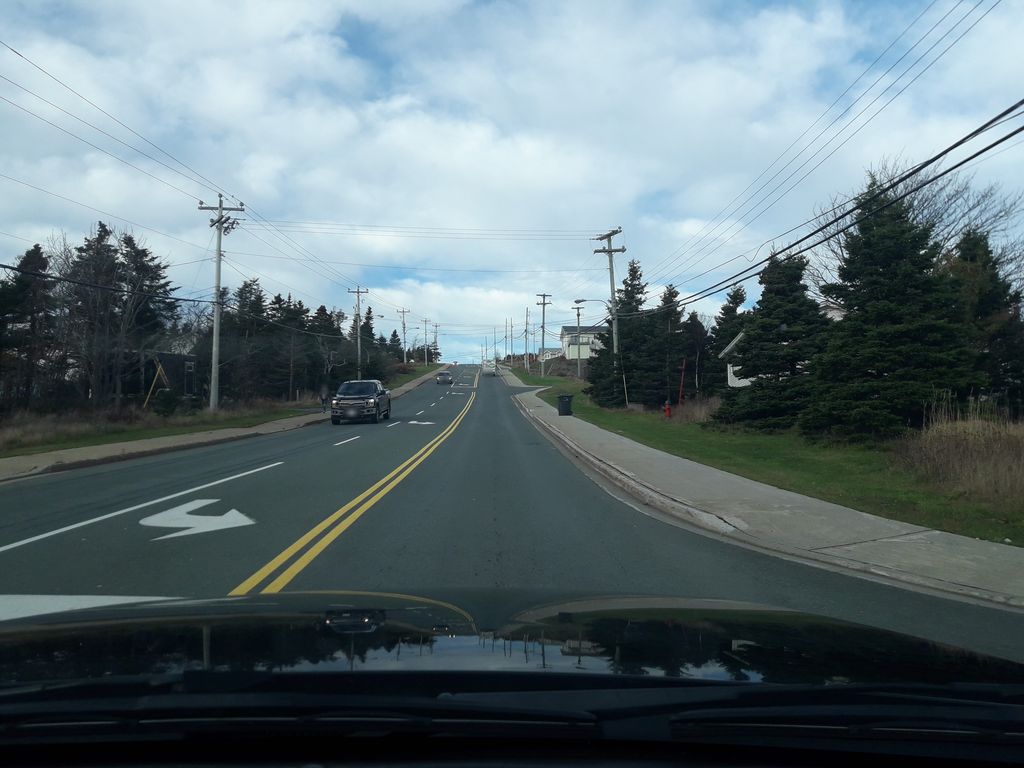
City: st_johns